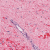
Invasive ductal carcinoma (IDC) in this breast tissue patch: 0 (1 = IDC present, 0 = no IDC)